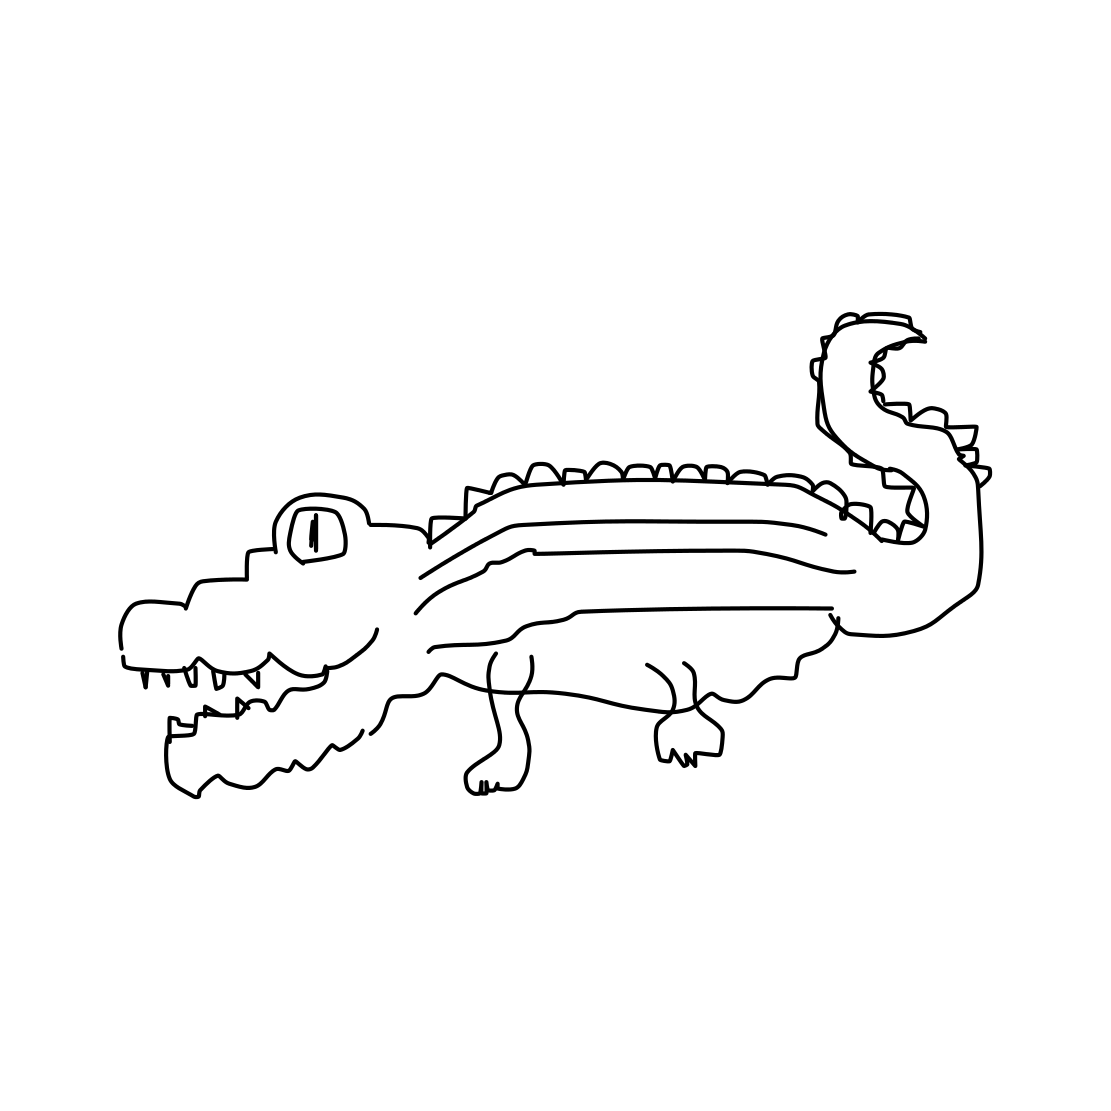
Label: crocodile